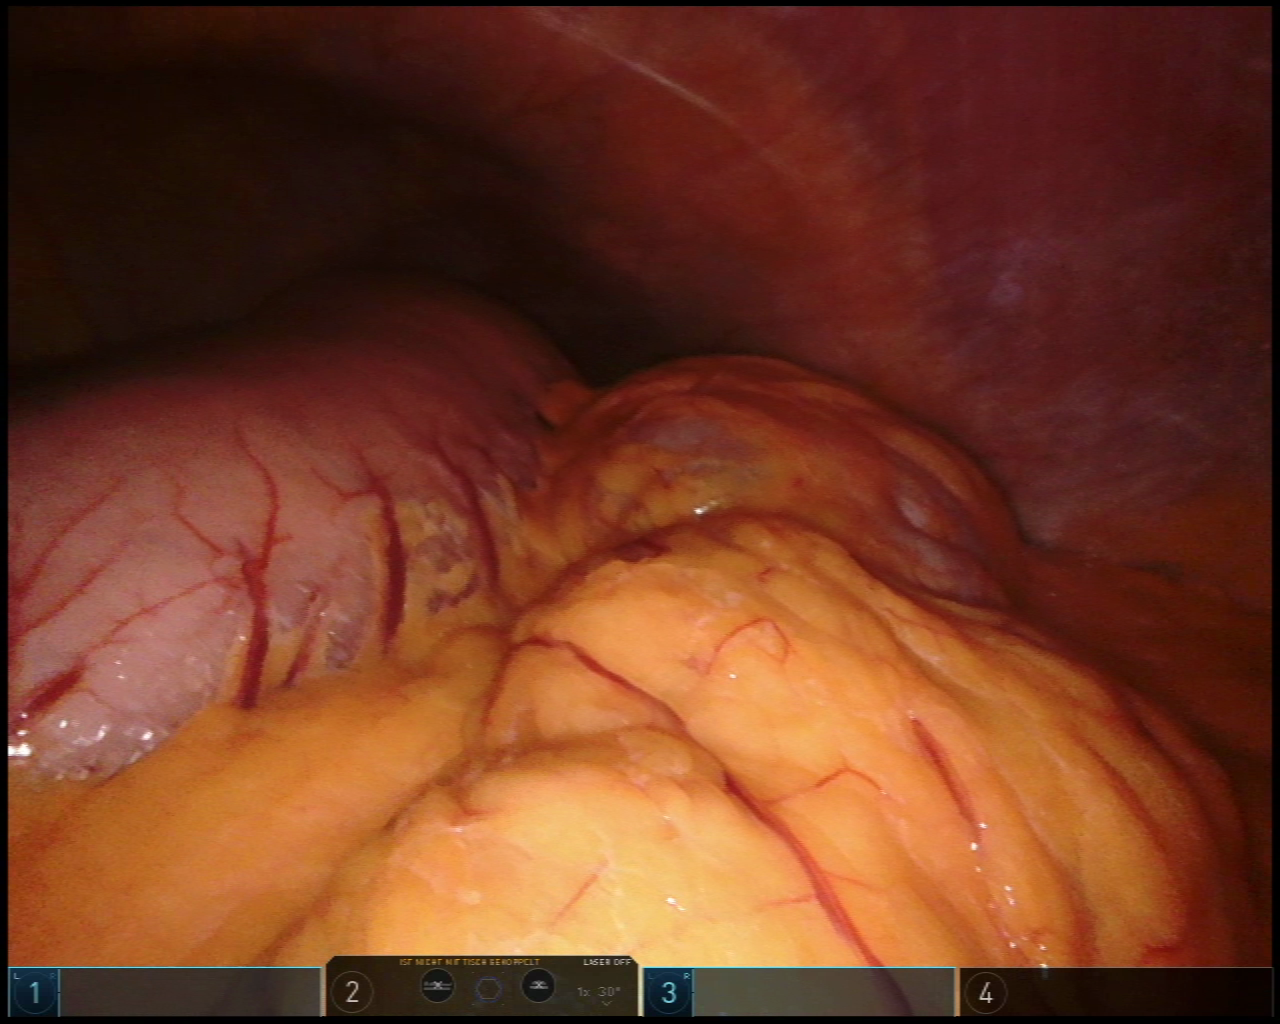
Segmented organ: stomach
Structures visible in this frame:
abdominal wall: yes
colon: yes
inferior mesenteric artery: no
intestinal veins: no
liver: no
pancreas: no
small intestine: no
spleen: no
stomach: yes
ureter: no
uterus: no
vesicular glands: no